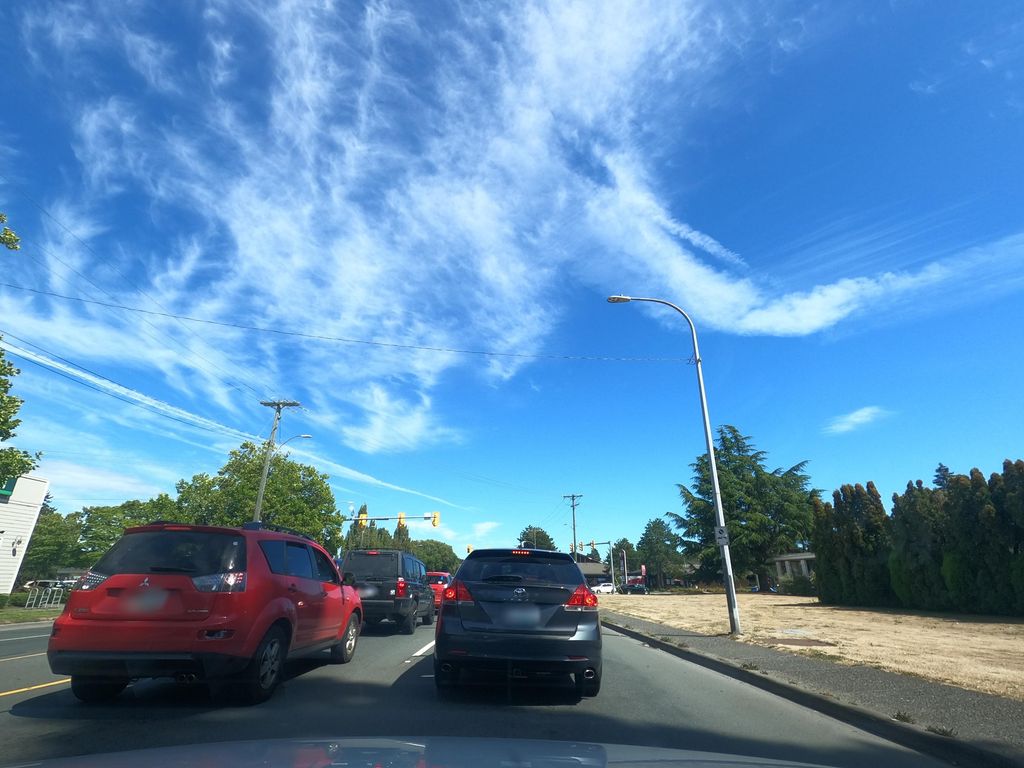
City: victoria